Question: I want to remove the preview button if the post is not yet submitted or saved. When you click the preview button while the post is noy yet submitted at the publish section it will redirect you to a 404 page.
where to edit the codes so that i can make the button
preview hidden if the post is not yet submitted for preview and
show if it is already saved.

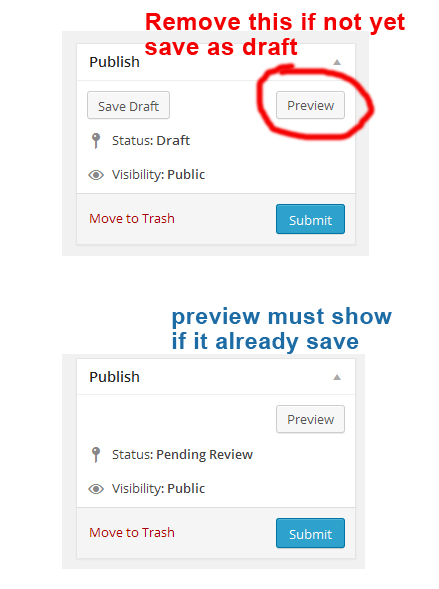
Answer: I already created an simple solution to this problem
'''
//hide preview button if not yet saved as draft
if(!isset($_GET['post'] )){
add_action('admin_head', 'hidePreviewButtonSaAdmin');
function hidePreviewButtonSaAdmin() {
echo '<style>
#post-preview{
display:none !important;
}
}
</style>';
}
}
'''
initially the post does not have "post" parameter in the url. When we saved it as a draft, an id for the post will be generated. We can now use the id of the post for our "if" statement.
note that i paste this code in my function.php of my theme.